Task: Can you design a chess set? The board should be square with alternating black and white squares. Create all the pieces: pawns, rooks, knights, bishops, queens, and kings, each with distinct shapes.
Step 1172:
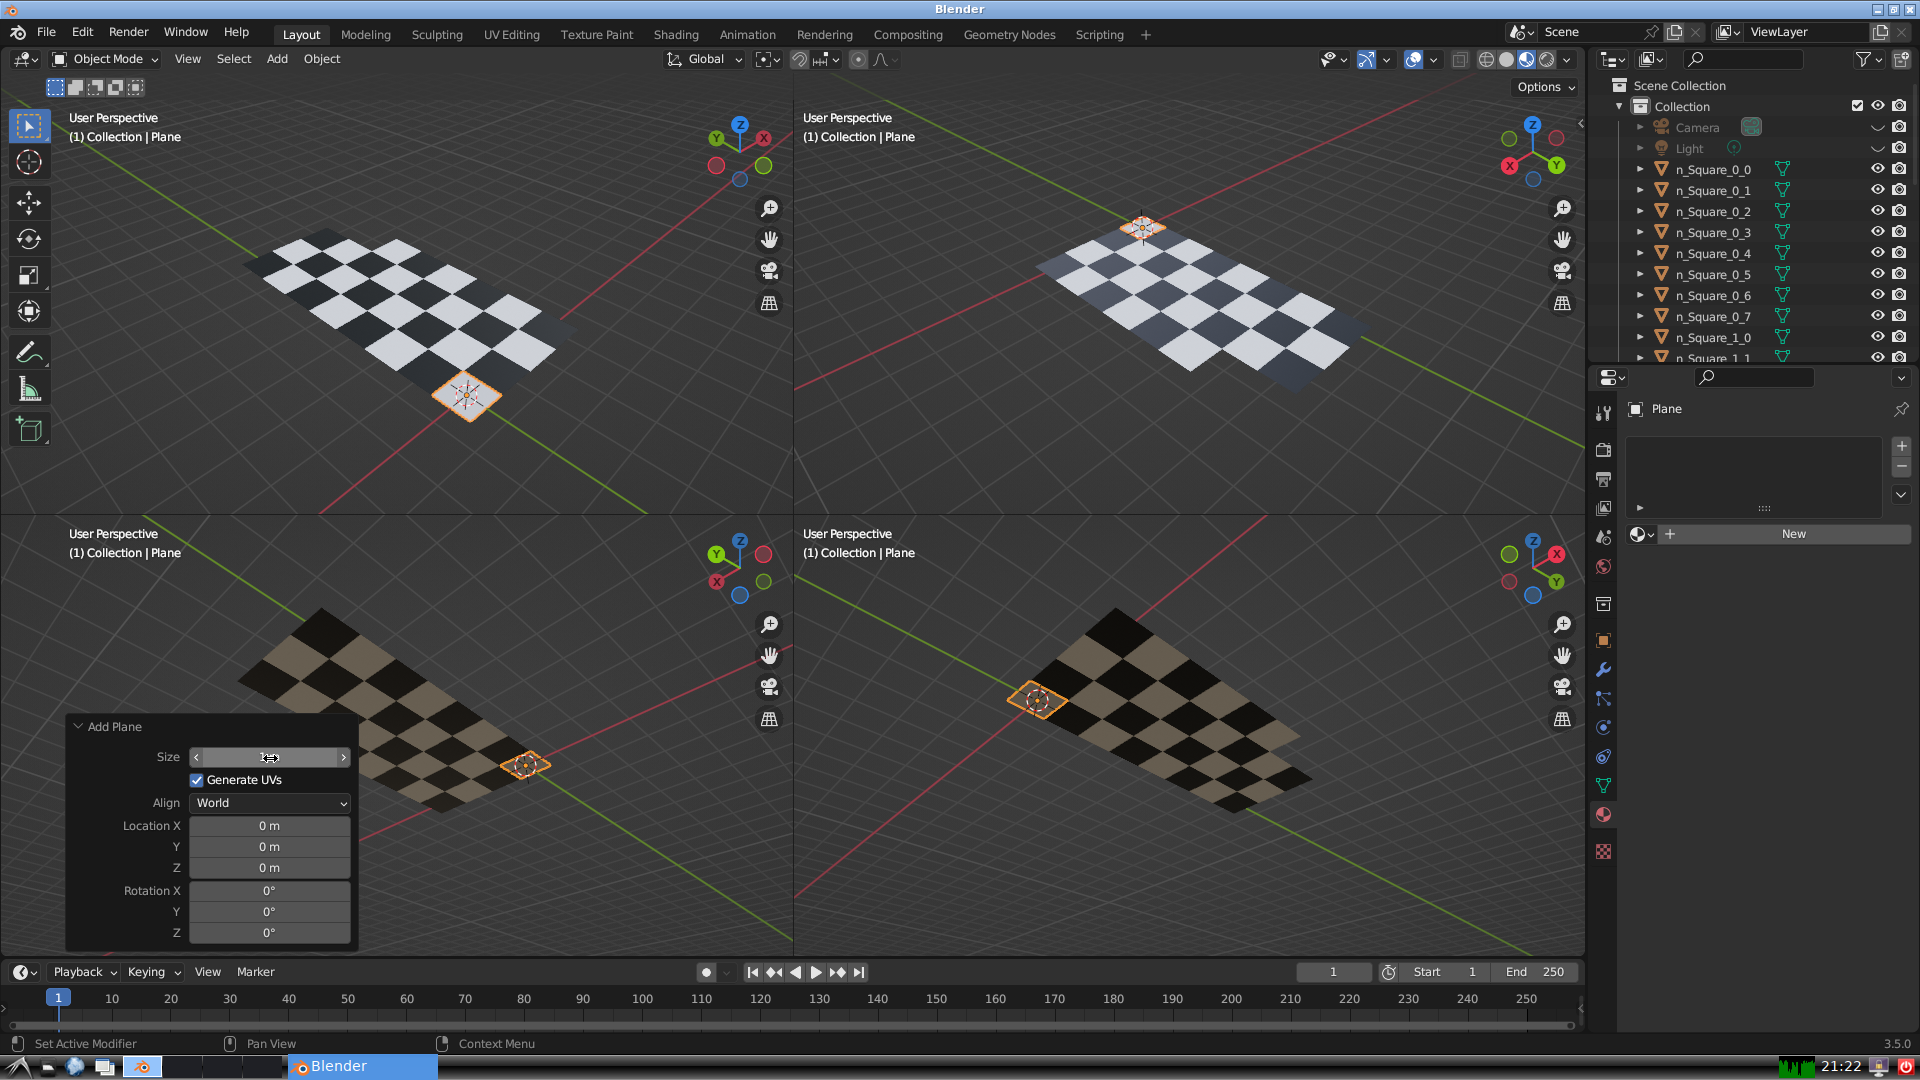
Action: {"mouse_move": [960, 540]}